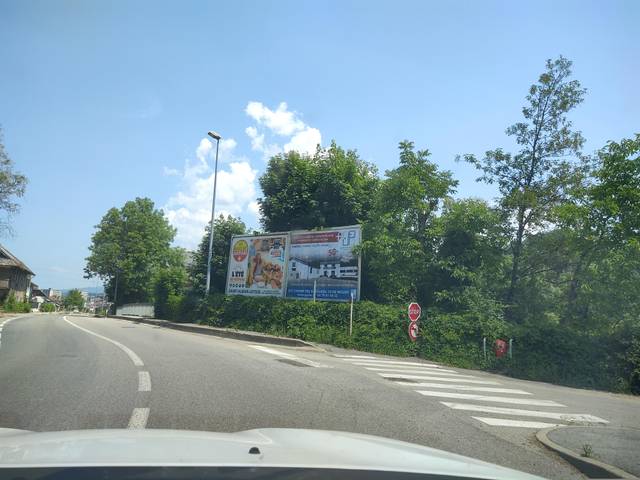
Region: France
Coordinates: 45.551, 5.89